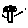
Label: tree